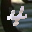
Label: 4